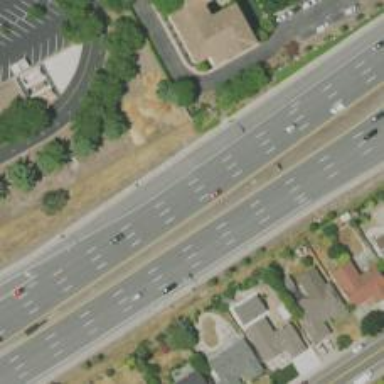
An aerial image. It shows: Trunk highway with expressway features.